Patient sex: F
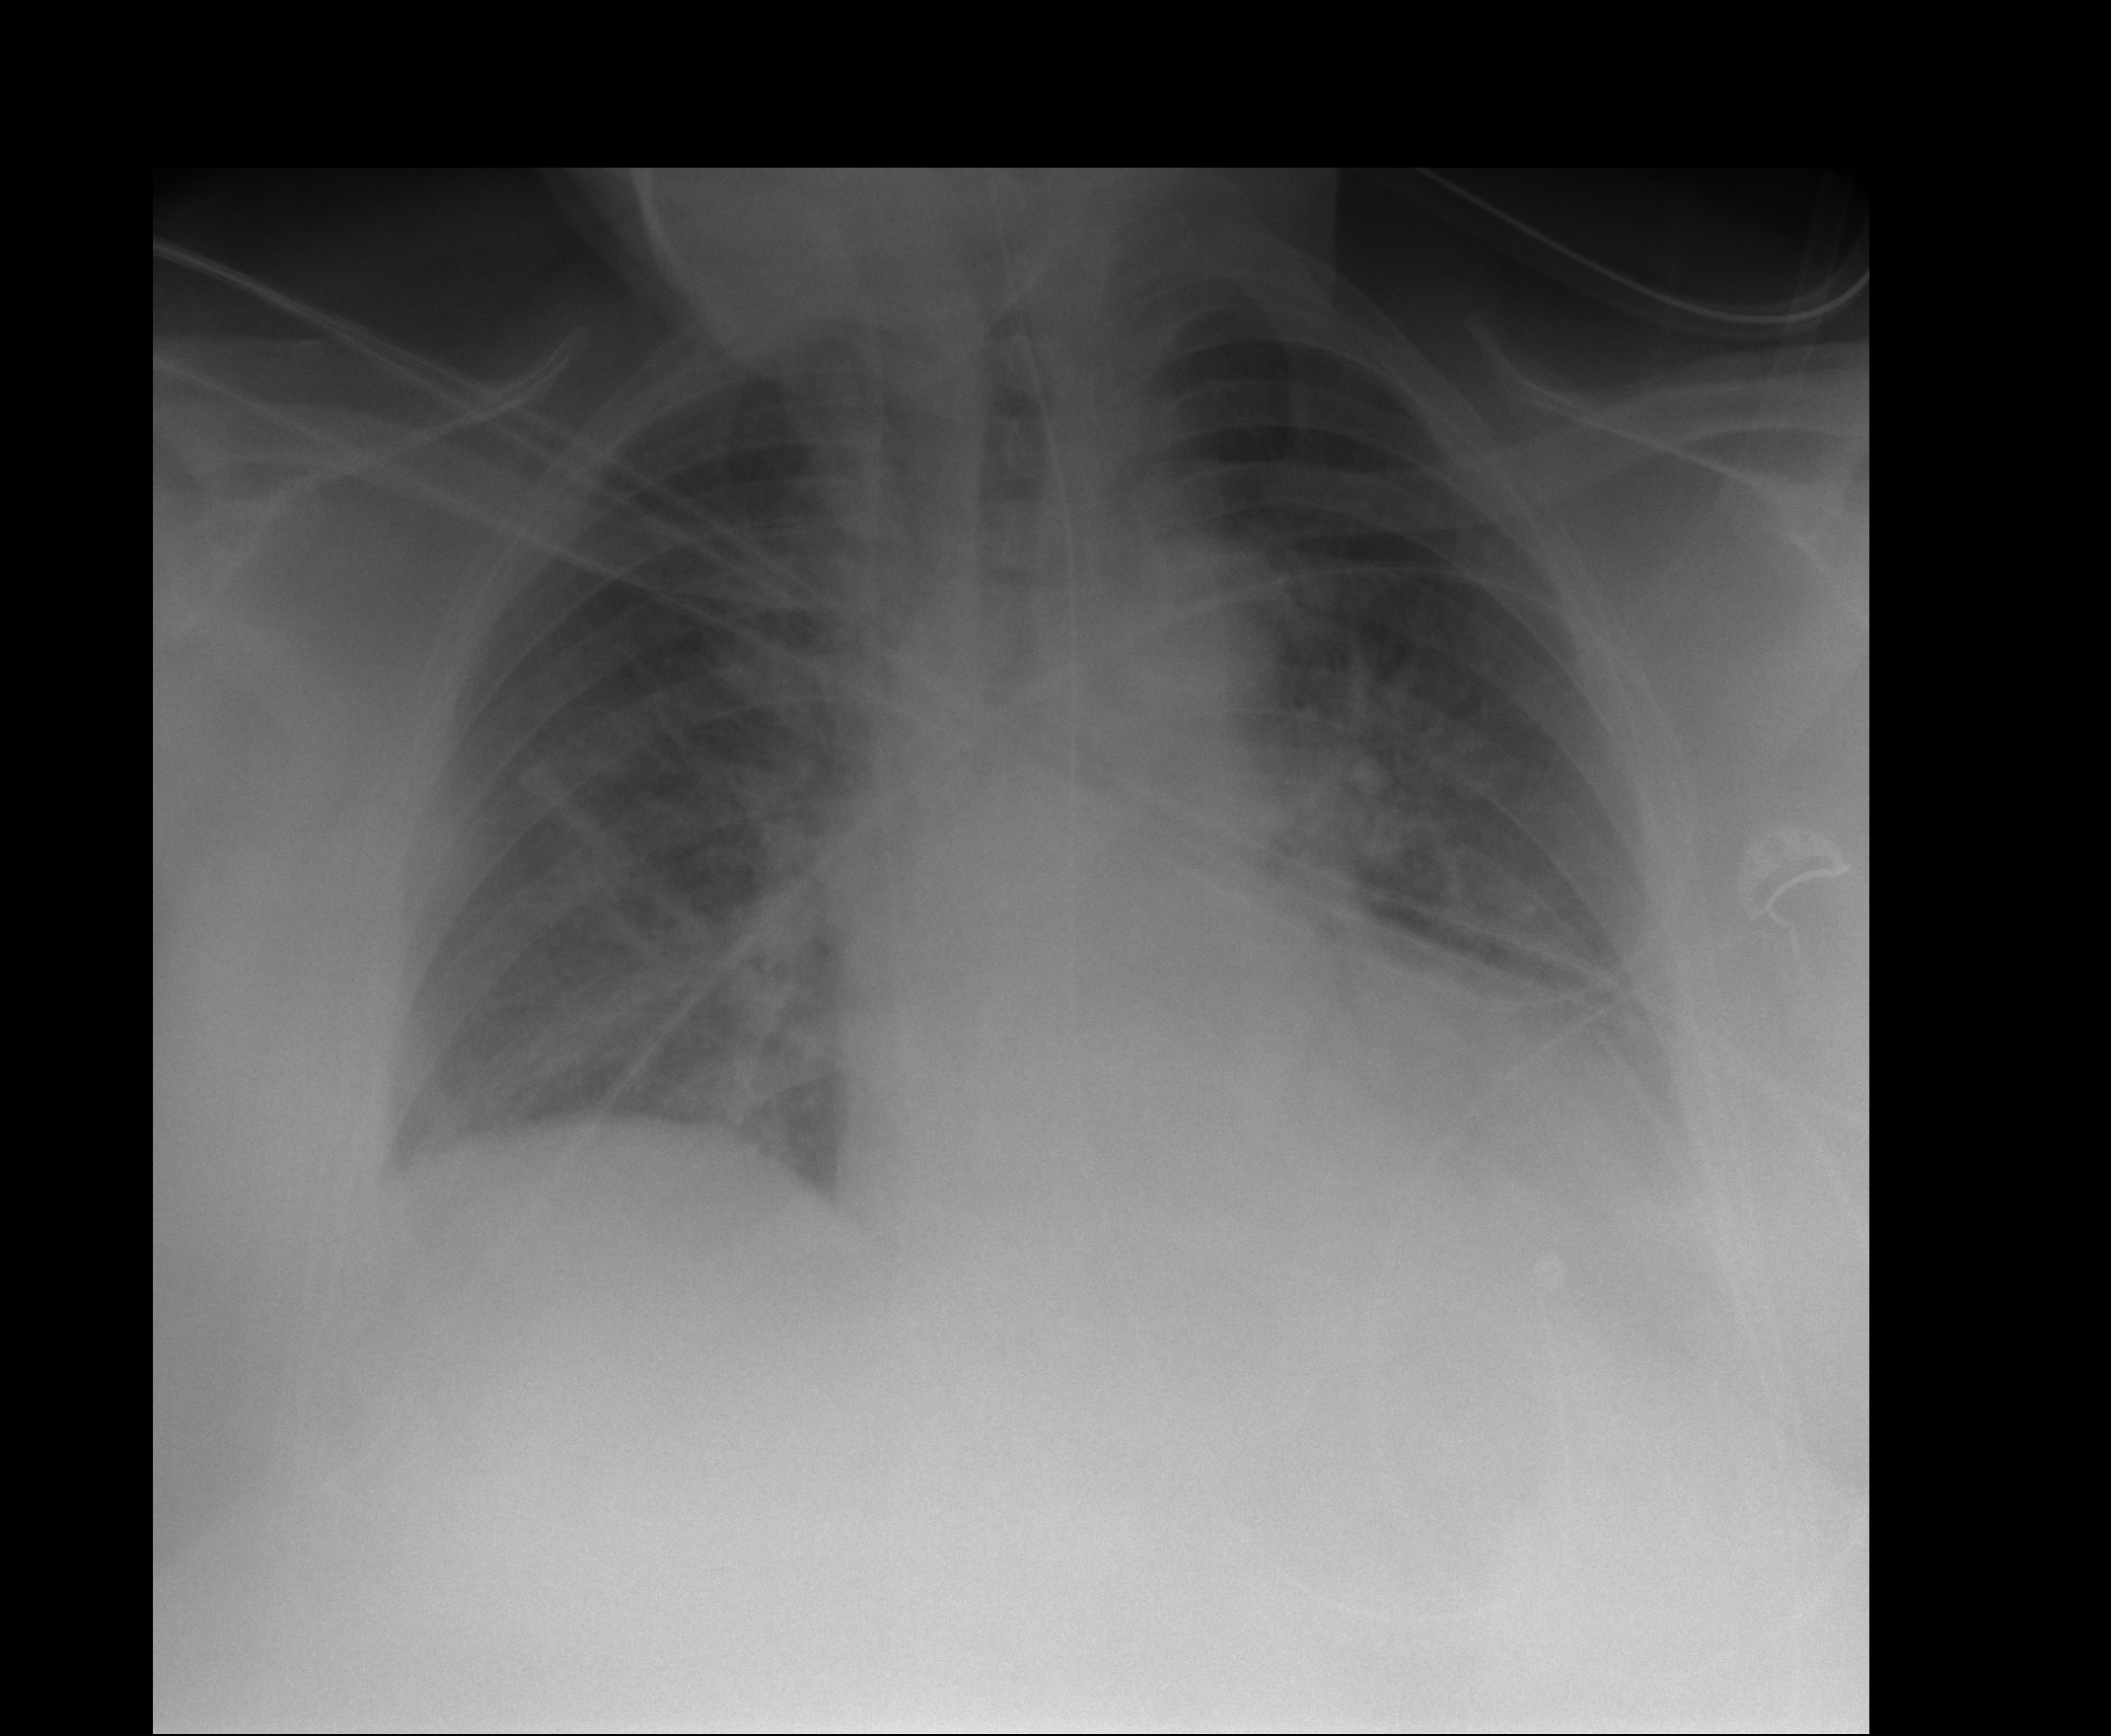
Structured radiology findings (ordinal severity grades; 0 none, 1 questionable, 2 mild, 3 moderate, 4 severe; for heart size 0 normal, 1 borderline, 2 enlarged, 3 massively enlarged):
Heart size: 2
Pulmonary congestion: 3
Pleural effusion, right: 2
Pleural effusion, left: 2
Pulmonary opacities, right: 2
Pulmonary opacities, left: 2
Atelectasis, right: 2
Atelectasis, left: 2